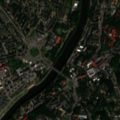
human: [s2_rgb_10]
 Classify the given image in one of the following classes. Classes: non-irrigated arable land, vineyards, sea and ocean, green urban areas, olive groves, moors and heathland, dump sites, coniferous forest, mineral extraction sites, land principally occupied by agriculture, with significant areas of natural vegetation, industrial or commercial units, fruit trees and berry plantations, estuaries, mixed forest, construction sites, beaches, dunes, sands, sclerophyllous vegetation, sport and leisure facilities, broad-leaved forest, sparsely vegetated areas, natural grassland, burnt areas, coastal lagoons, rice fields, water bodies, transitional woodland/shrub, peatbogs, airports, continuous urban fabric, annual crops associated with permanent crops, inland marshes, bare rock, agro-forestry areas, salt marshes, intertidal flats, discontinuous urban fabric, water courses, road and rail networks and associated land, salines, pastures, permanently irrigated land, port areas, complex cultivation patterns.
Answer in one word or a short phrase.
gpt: discontinuous urban fabric, industrial or commercial units, green urban areas, water courses